Question: Debugging I get this:

So, User_SportsList is a MultiSelectList with the proper Items and the proper SelectedValues.
I pass to the view like this:
'''
ViewBag.usl = User_SportsList;
'''
In my View I have this:
'''
@Html.ListBox("UserSports", ViewBag.usl as MultiSelectList)
'''
And is showing the list with all the items, but SelectedValues aren't working. What I'm doing wrong ?
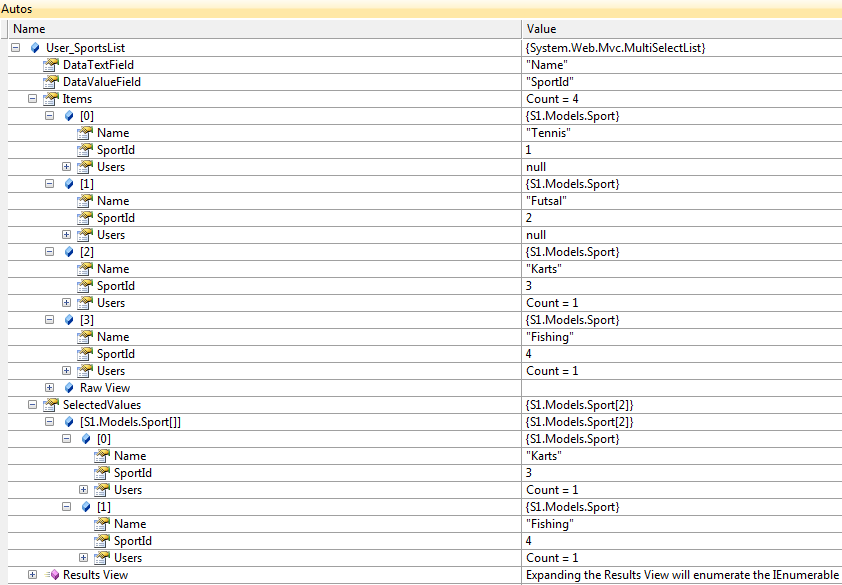
Answer: The property needs to contain an array of values (where "value" is defined by ), and not the items themselves. So, in this example, you should set SelectedValues equal to:
'''
User_SportsList.SelectedValues = new [] { 3, 4 };
'''